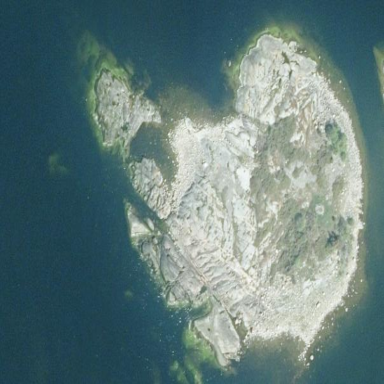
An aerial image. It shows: Islet located along the natural coastline.